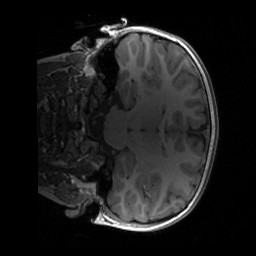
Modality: T1w
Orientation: coronal
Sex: female
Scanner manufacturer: siemens
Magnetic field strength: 3 T
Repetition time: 1.9 s
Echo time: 0.00243 s